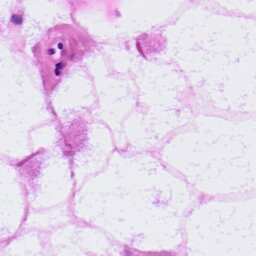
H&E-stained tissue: LymphNode